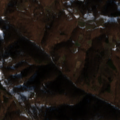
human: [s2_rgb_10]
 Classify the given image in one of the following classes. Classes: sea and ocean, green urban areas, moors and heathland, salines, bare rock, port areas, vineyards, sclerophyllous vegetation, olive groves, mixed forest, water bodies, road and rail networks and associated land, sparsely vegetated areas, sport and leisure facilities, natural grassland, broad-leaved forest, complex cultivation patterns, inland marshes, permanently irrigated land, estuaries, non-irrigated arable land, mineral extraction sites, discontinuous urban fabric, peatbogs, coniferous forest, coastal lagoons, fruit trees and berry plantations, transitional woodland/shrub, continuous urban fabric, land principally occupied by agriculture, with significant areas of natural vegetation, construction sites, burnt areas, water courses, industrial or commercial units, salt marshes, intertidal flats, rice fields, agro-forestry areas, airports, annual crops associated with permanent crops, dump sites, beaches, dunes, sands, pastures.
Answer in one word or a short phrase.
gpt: land principally occupied by agriculture, with significant areas of natural vegetation, broad-leaved forest, mixed forest, transitional woodland/shrub